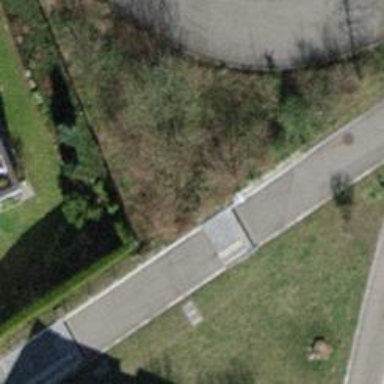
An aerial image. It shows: Set of steps with sett surface. Ramp is available for accessibility.